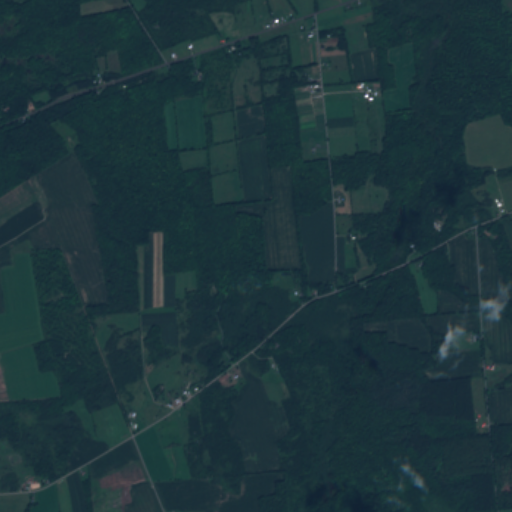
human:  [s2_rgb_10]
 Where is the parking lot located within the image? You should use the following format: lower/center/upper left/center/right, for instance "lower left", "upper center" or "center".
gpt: There is no parking lot in the image.